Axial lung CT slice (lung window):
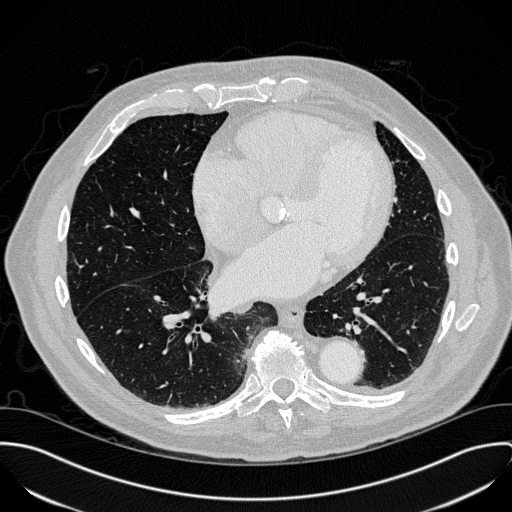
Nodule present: no